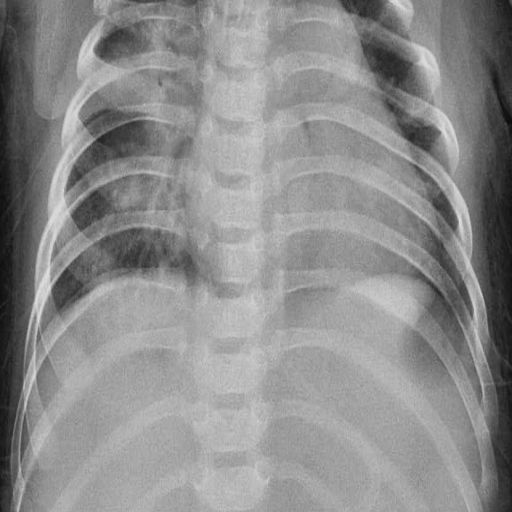
Finding: PNEUMONIA